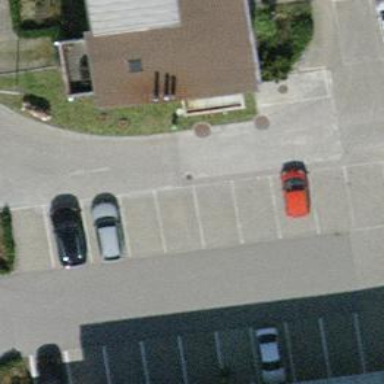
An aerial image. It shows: Parking area with surface.